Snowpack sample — Snodgrass Mountain, Crested Butte, Colorado (2/4/25, 12:06 PM MST)
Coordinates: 38.923, -106.968
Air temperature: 35 °F
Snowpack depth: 80 cm
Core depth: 80 cm
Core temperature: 32 °F
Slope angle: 14°, slope face: 78°
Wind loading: low
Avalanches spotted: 0
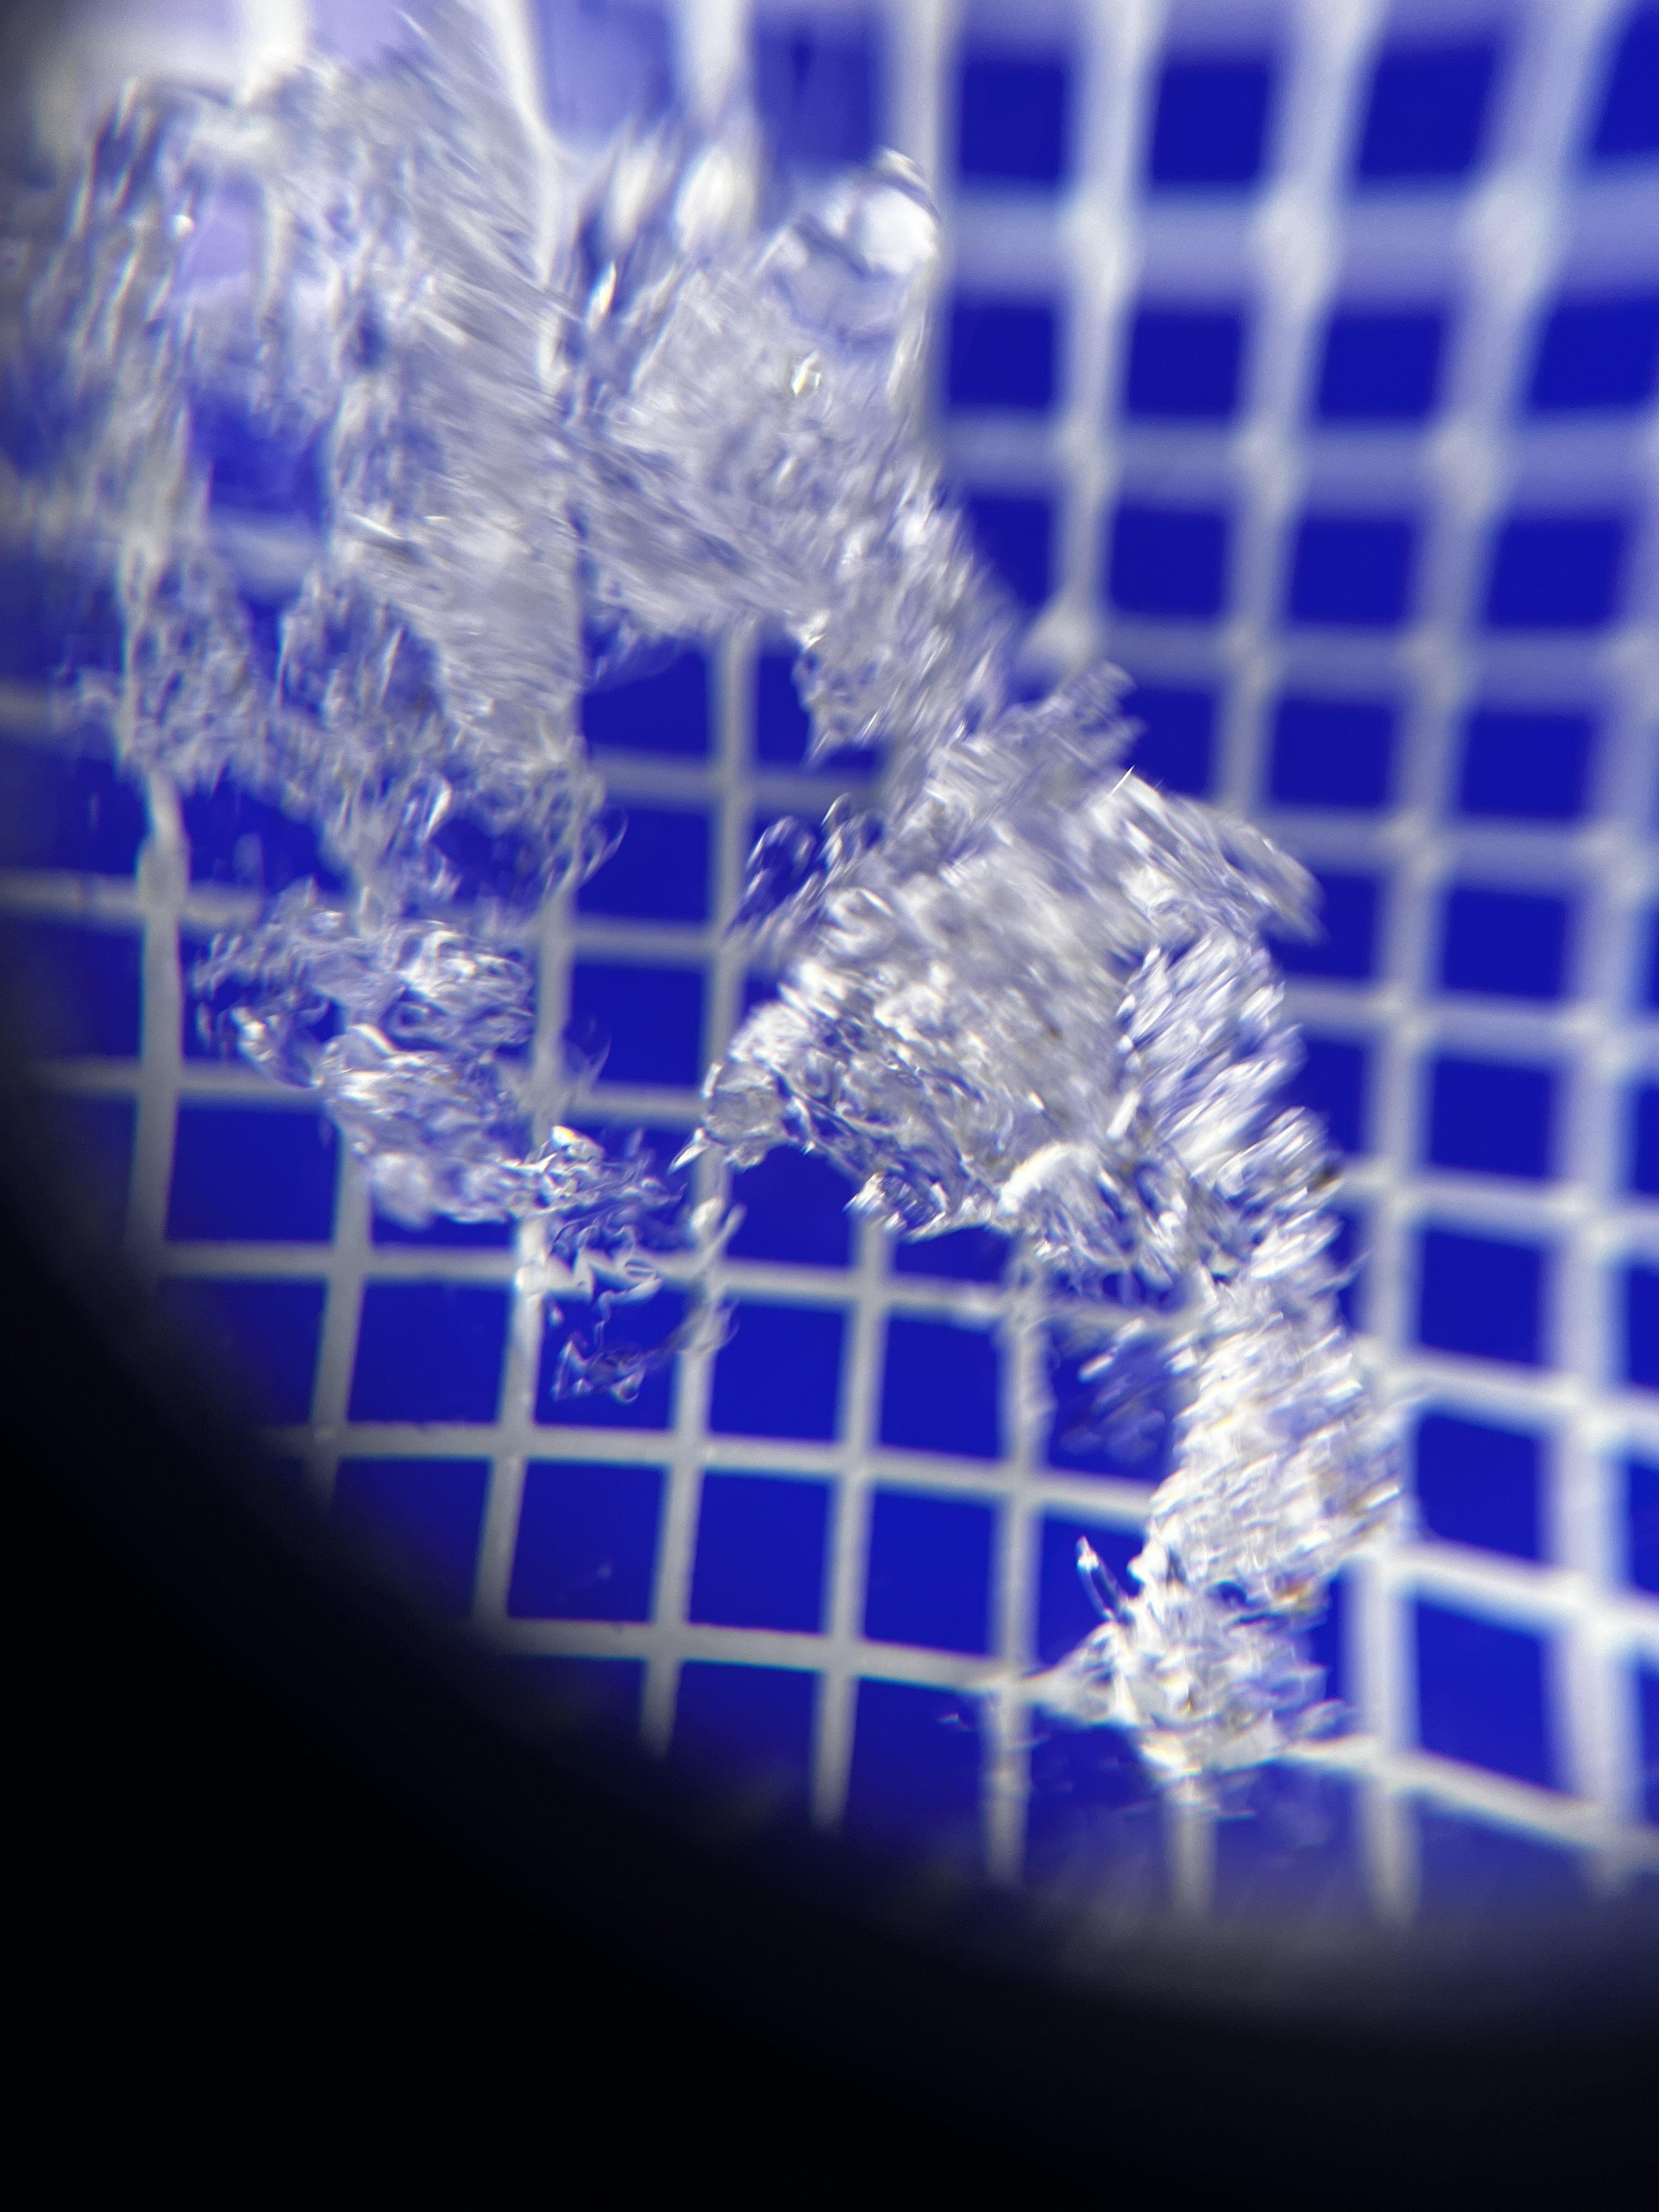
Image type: magnified_profile
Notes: No avalanches nearby, unusually warm weather for the last month reported by residents, Collected 25 yards from treeline